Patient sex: M
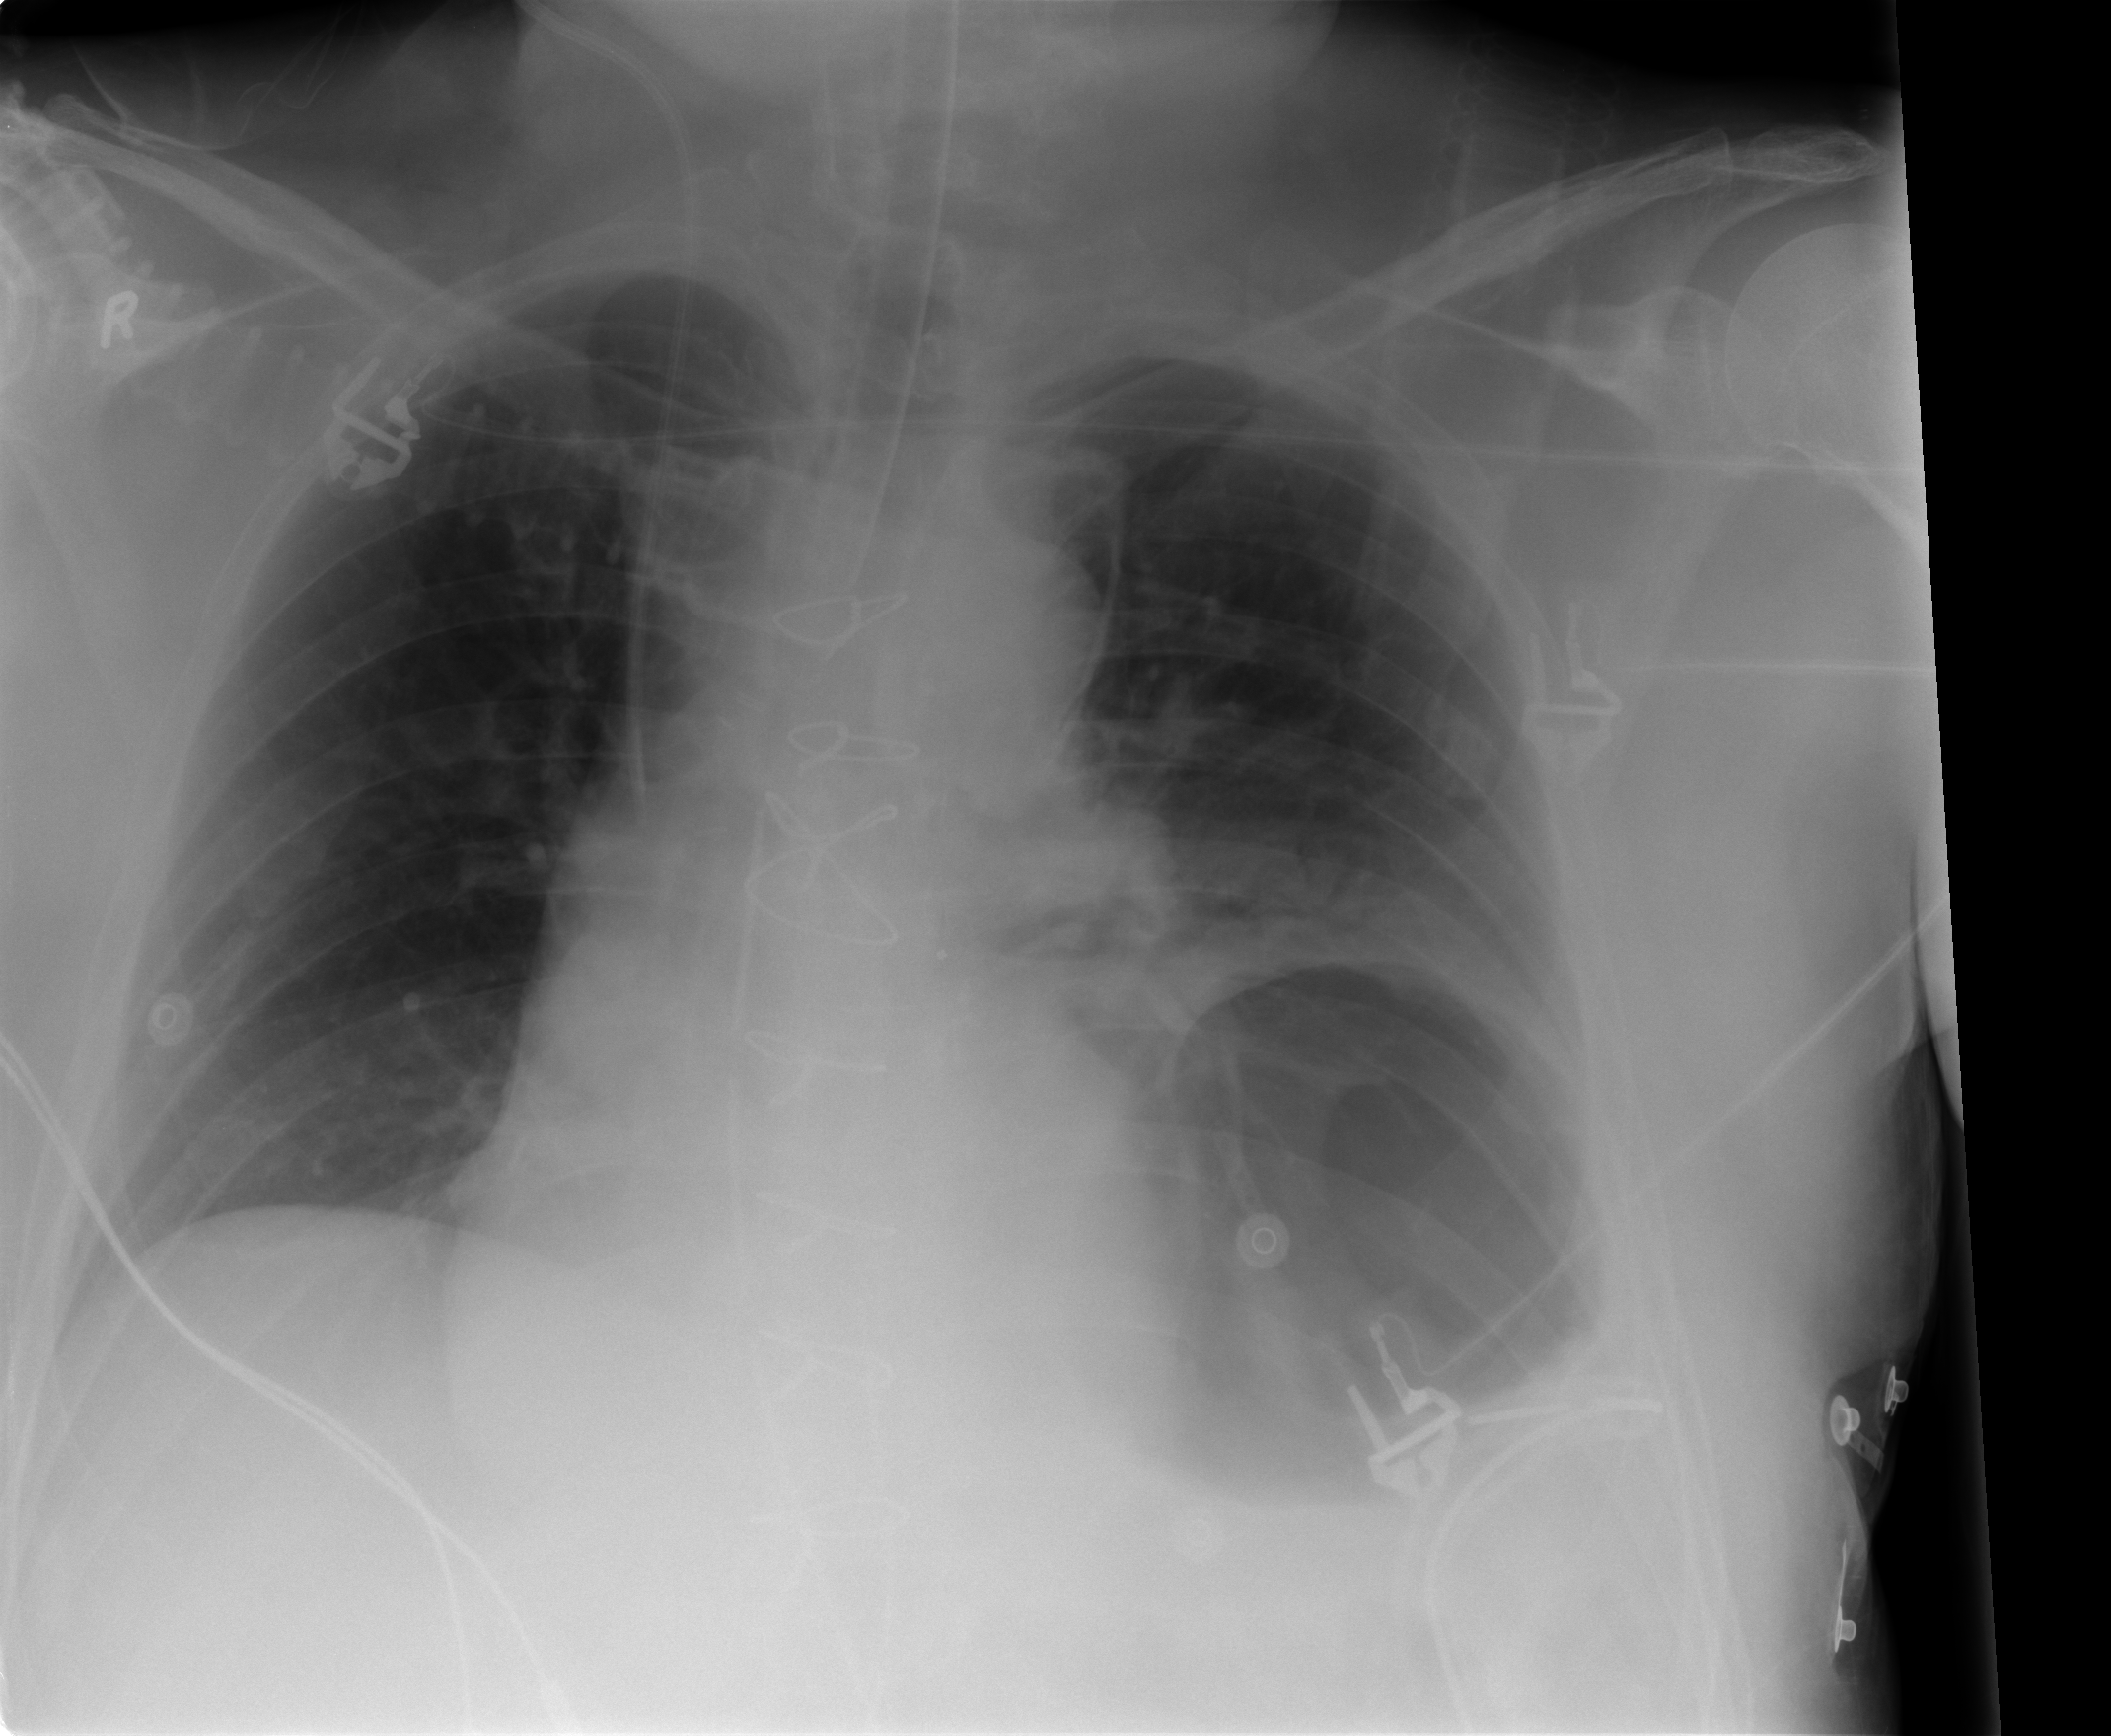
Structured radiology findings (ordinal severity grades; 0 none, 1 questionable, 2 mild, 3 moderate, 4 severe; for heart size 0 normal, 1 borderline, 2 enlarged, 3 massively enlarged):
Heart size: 0
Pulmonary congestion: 0
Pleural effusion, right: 0
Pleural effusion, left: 0
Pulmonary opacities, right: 0
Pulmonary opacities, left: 0
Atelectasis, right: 0
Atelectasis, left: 2